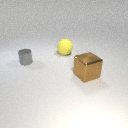
small gray metal cylinder in front of large yellow rubber sphere